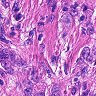
Metastatic tissue present: yes